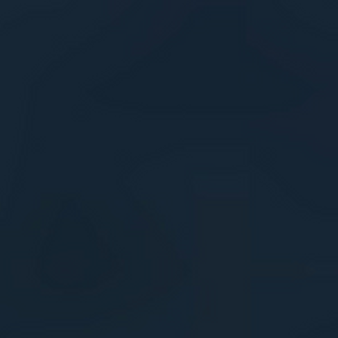
Label: other